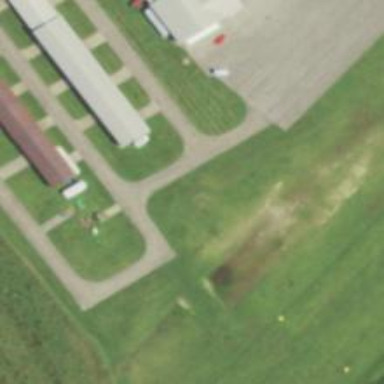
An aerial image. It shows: Taxiway at the airport with asphalt surface.